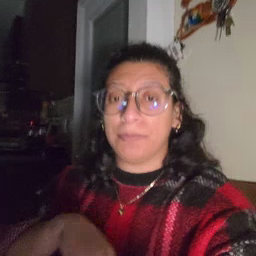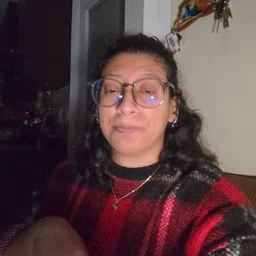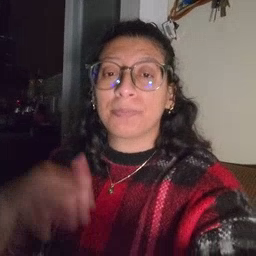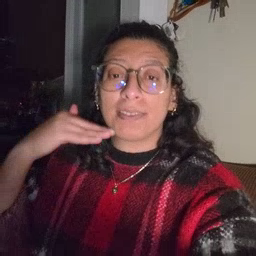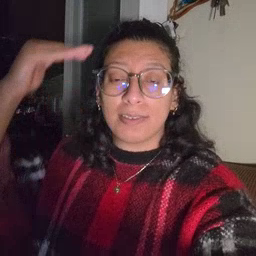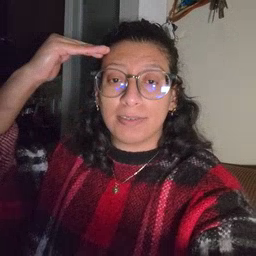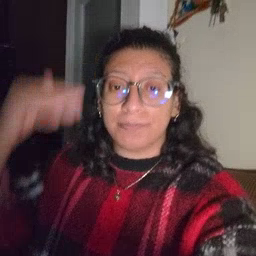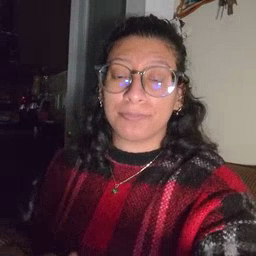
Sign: head